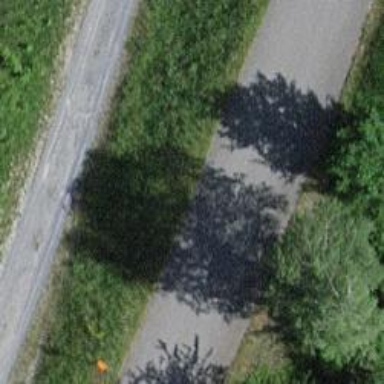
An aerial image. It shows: Track with grade 2 gravel surface.